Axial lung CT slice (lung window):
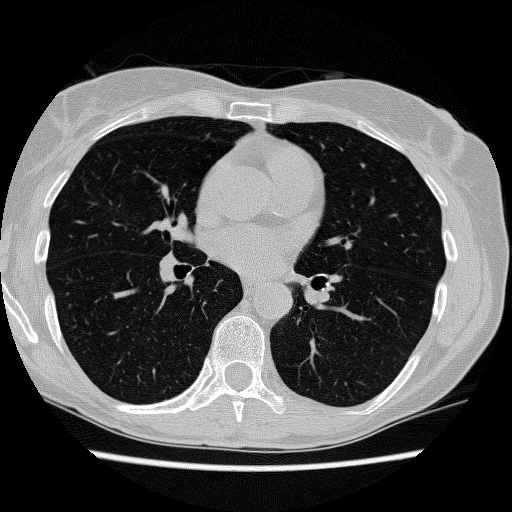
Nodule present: no